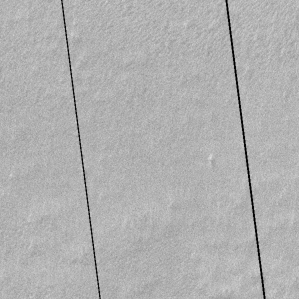
Label: frost